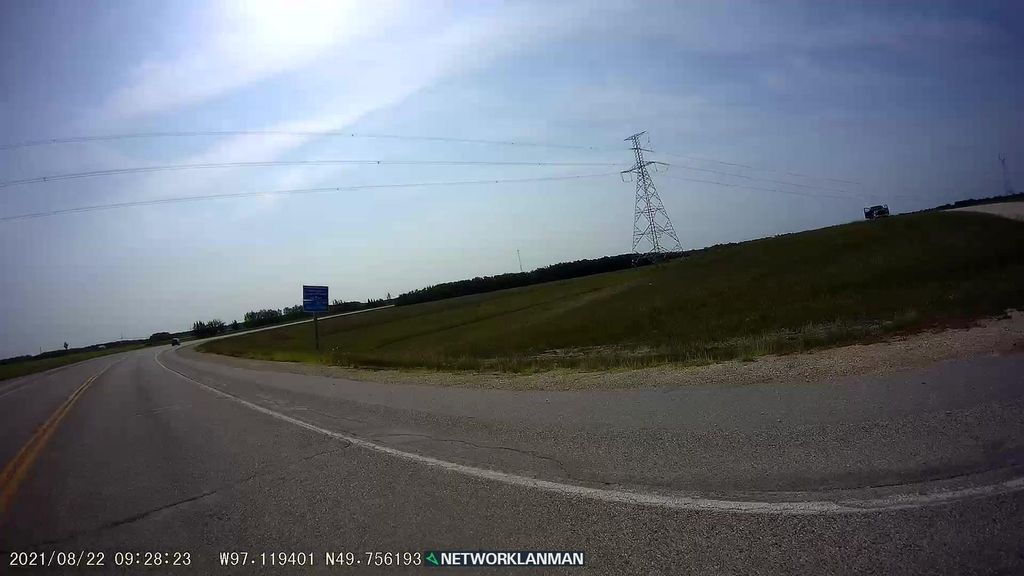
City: winnipeg